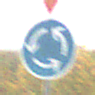
Verkehrszeichen: Kreisverkehr
Zusatzzeichen oben: VorfahrtGewaehren
Umgebung: Outdoor, Nature
Tageszeit: SunriseSunset
Wetter: PartlyCloudy
Licht: Natural
Jahreszeit: NotSpecified
Kontrast: LowContrast